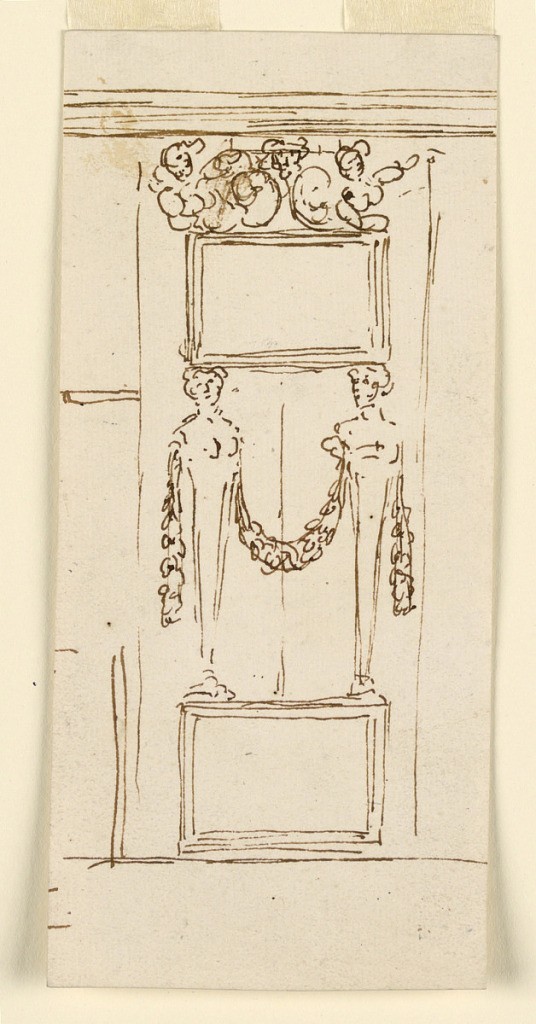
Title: Design for Wall Panel Decoration
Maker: Giuseppe Barberi, Italian, 1746–1809
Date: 1746–1809
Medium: Pen and brown ink, brush and brown wash on off-white laid paper, lined
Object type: Drawing
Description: Design for Wall Panel Decoration.